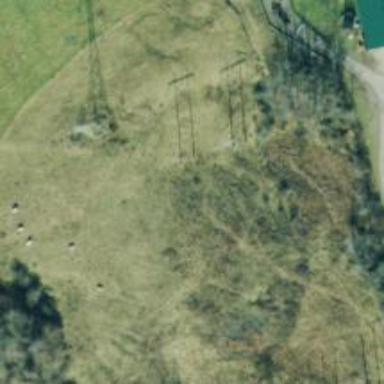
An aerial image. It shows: H-frame power tower design.